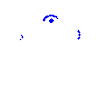
Particle: proton